Interaction volume radius: 10 \u00c5
Interaction volume height: 35 \u00c5
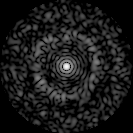
Disorder parameter: 0.8151